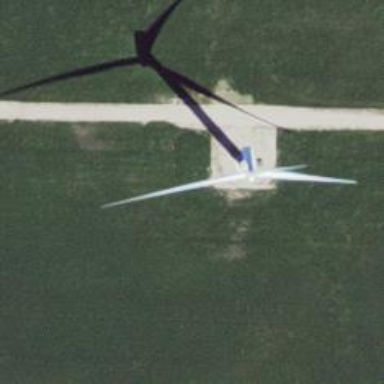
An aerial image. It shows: Wind turbine generator that utilizes wind as its source for generating electricity. It is of the horizontal axis type.